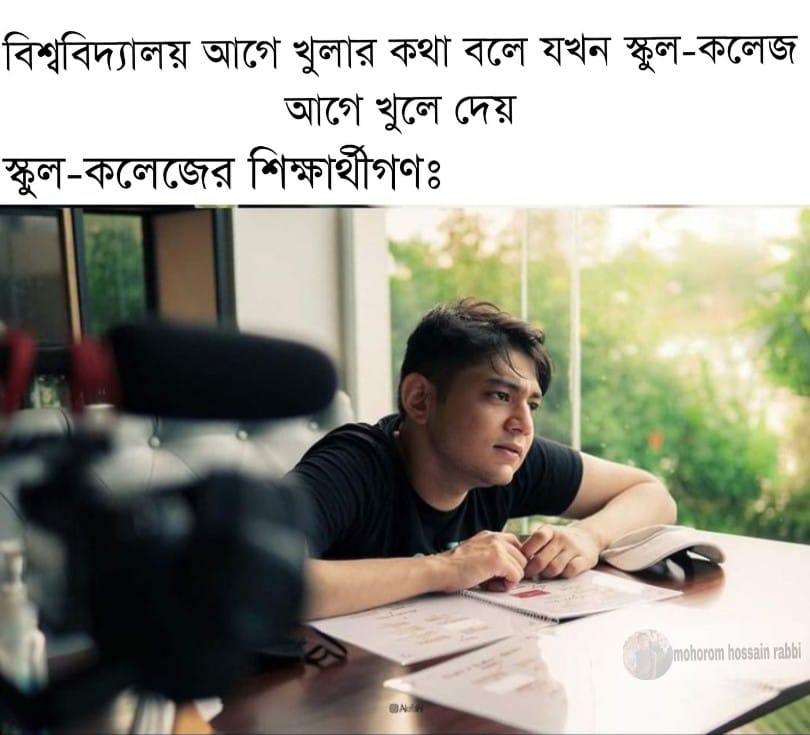
Caption: বিশ্ববিদ্যালয় আগে খুলার কথা বলে যখন স্কুল-কলেজ আগে খুলে দেয়    স্কুল-কলেজের শিক্ষার্থীগণঃ
Label: non-hate